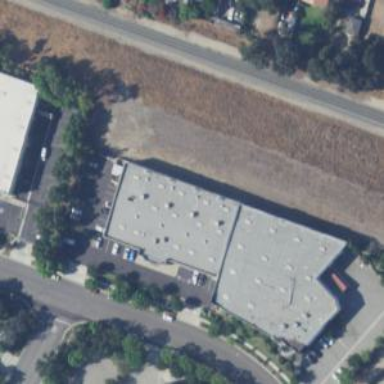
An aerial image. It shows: Warehouse.